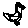
Label: bird